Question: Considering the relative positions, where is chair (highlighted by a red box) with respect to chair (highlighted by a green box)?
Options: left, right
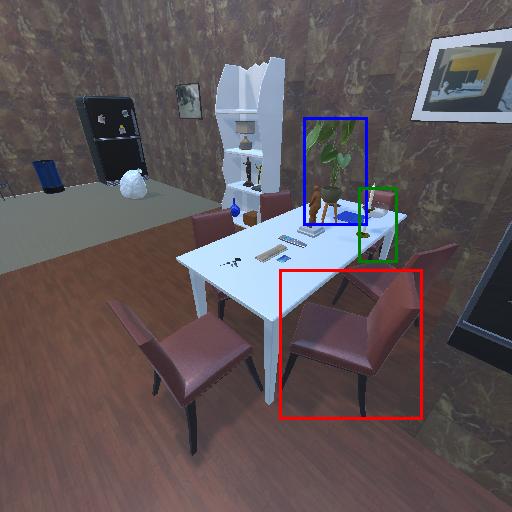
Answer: left